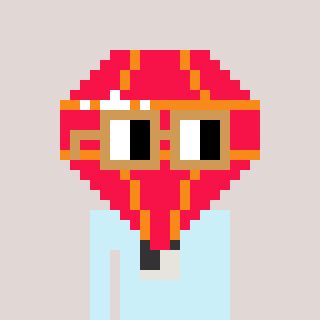
a pixel art character with square brown glasses, a red diamond-shaped head and a cold-colored body on a warm background